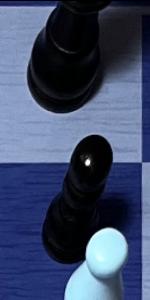
Label: Pawn_Black